Aerial crown-view tile of a tropical tree (Barro Colorado Island, Panama), acquired 20240611:
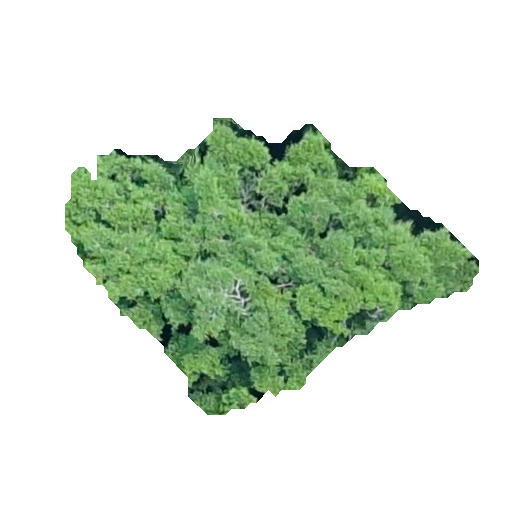
Species: Brosimum alicastrum
GBIF accepted scientific name: Brosimum alicastrum
Crown area: 112.15 m²